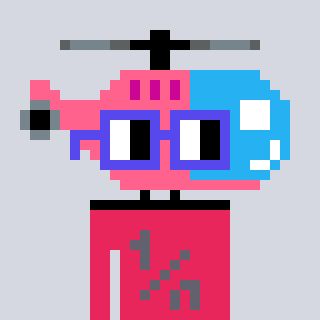
a pixel art character with square blue glasses, a helicopter-shaped head and a redpinkish-colored body on a cool background